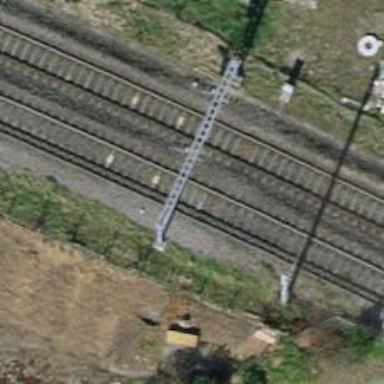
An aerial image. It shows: Railway signal.